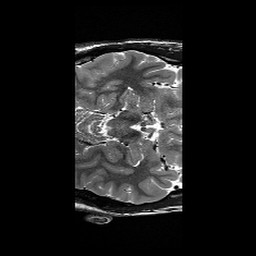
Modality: T2w
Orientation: axial
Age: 30
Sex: male
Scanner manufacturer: siemens
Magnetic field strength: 3 T
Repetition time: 6.1 s
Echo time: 0.104 s